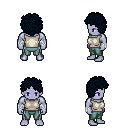
a pixel art fantasy rpg character, male body template, dark elf, purple skin, white sleeveless shirt, teal pants, raven curly afro hairstyle, white cloth bandages, four views (front, back, left, right), 2x2 character sprite sheet, small pixel art, hard edges, no anti-aliasing